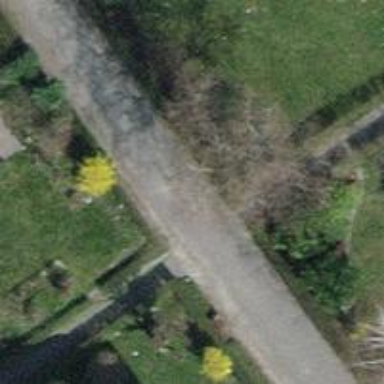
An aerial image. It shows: Path with fine gravel surface.